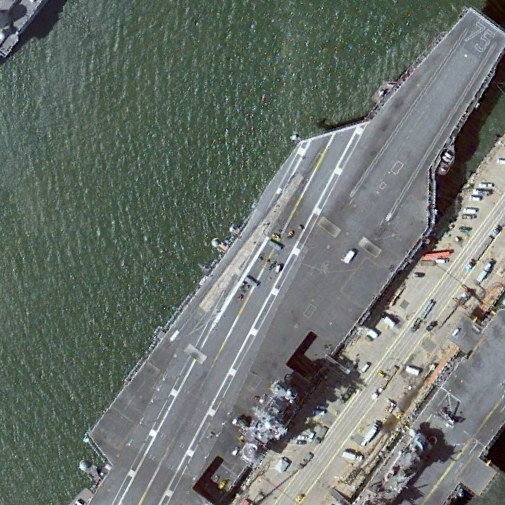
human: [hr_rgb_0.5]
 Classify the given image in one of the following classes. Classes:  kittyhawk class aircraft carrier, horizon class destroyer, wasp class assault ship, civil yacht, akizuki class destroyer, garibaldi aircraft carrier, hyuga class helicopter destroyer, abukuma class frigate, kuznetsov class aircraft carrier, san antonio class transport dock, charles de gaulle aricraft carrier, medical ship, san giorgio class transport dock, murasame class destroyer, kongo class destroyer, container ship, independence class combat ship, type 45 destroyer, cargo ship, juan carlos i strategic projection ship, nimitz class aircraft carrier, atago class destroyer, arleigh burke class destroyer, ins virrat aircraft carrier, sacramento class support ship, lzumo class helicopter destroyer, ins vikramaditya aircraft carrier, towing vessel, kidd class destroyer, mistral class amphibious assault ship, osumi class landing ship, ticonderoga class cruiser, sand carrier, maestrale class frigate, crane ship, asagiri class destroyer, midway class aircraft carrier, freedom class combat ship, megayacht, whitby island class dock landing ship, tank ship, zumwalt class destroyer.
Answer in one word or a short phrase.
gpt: Nimitz class aircraft carrier